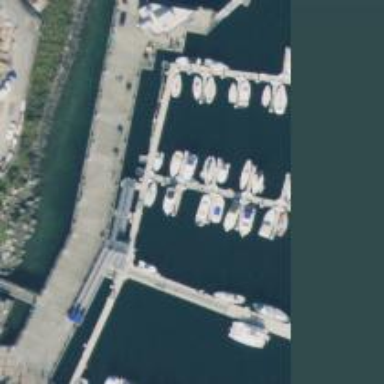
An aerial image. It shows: Pier with mooring facilities.